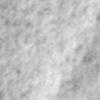
Label: no_change